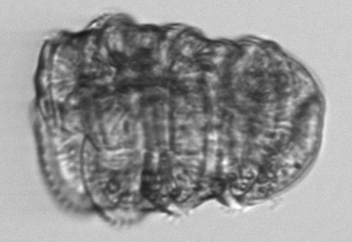
Label: Polykrikos